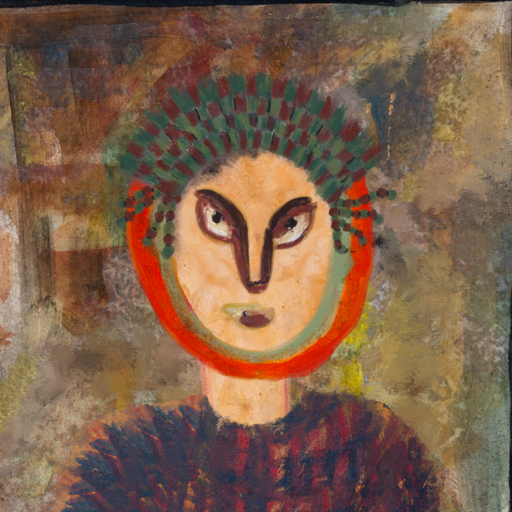
Background: Mosgoul, Head And Neck Front: Childish, Face Front: After_Raid, Bust: In_The_Sun, Hair Front: Sisters, Head Accessory: After_Raid_Crown, Second Necklace: Blank, Necklace: Blank, Baby: Blank